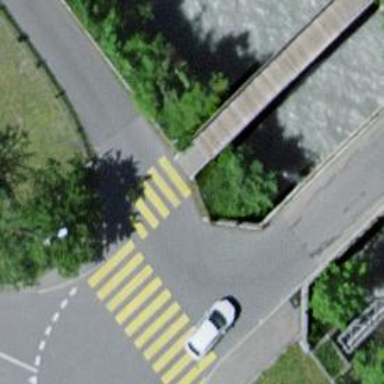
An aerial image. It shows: Footway bridge.